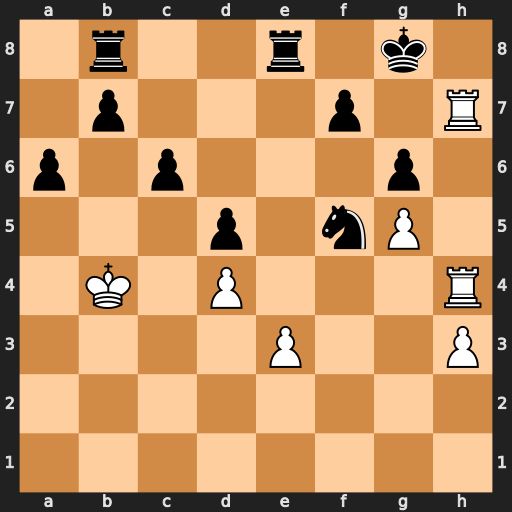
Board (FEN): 1r2r1k1/1p3p1R/p1p3p1/3p1nP1/1K1P3R/4P2P/8/8
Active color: w
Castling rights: -
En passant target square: -
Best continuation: Rh8+ Kg7 R4h7#